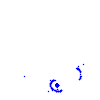
Particle: proton